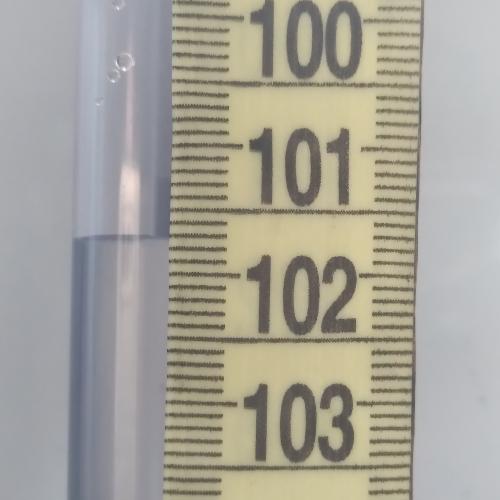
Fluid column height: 101.7 cm